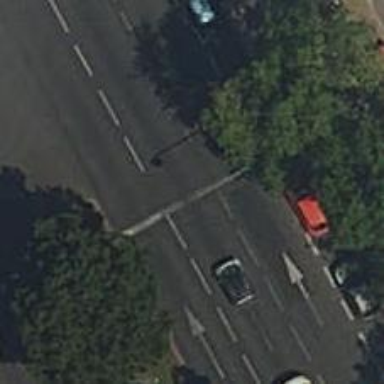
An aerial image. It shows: Road with traffic signals.